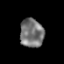
Tissue: prostate
Cell type: T cells
Senescence score: 0.3119
Nuclear area (px): 661
Mean DAPI intensity: 119.054